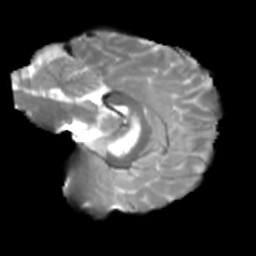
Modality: T2w
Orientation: sagittal
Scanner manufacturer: siemens
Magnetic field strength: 3 T
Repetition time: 4 s
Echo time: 0.0594 s